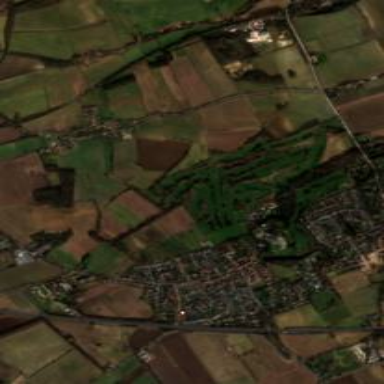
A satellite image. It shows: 18-hole golf course situated within leisure land.